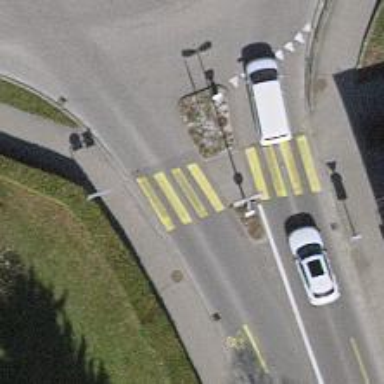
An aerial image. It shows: Uncontrolled zebra crossing on the road.